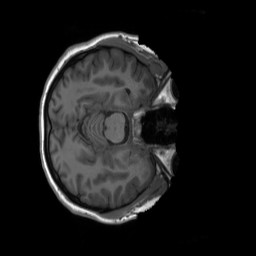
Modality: T1w
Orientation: axial
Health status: healthy
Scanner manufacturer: siemens
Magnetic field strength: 3 T
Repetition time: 2.3 s
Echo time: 0.00207 s